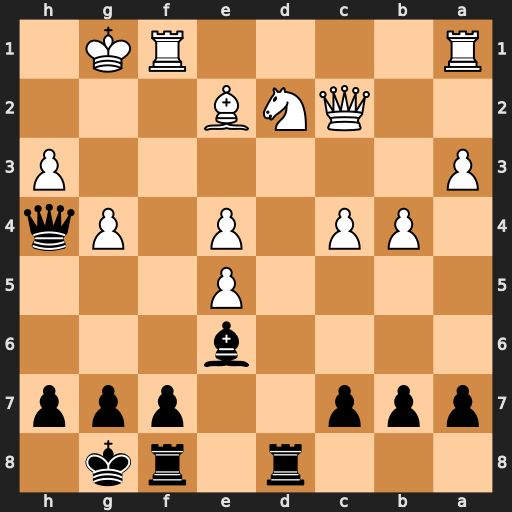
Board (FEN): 3r1rk1/ppp2ppp/4b3/4P3/1PP1P1Pq/P6P/2QNB3/R4RK1
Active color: b
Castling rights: -
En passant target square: -
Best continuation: Qg3+ Kh1 Qxh3+